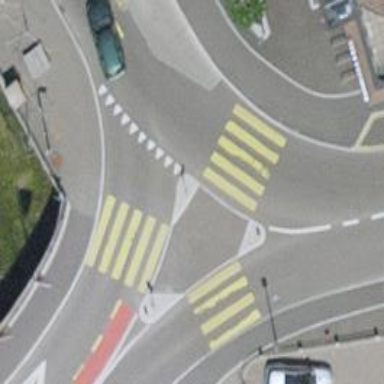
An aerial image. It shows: Footway that serves as traffic island.